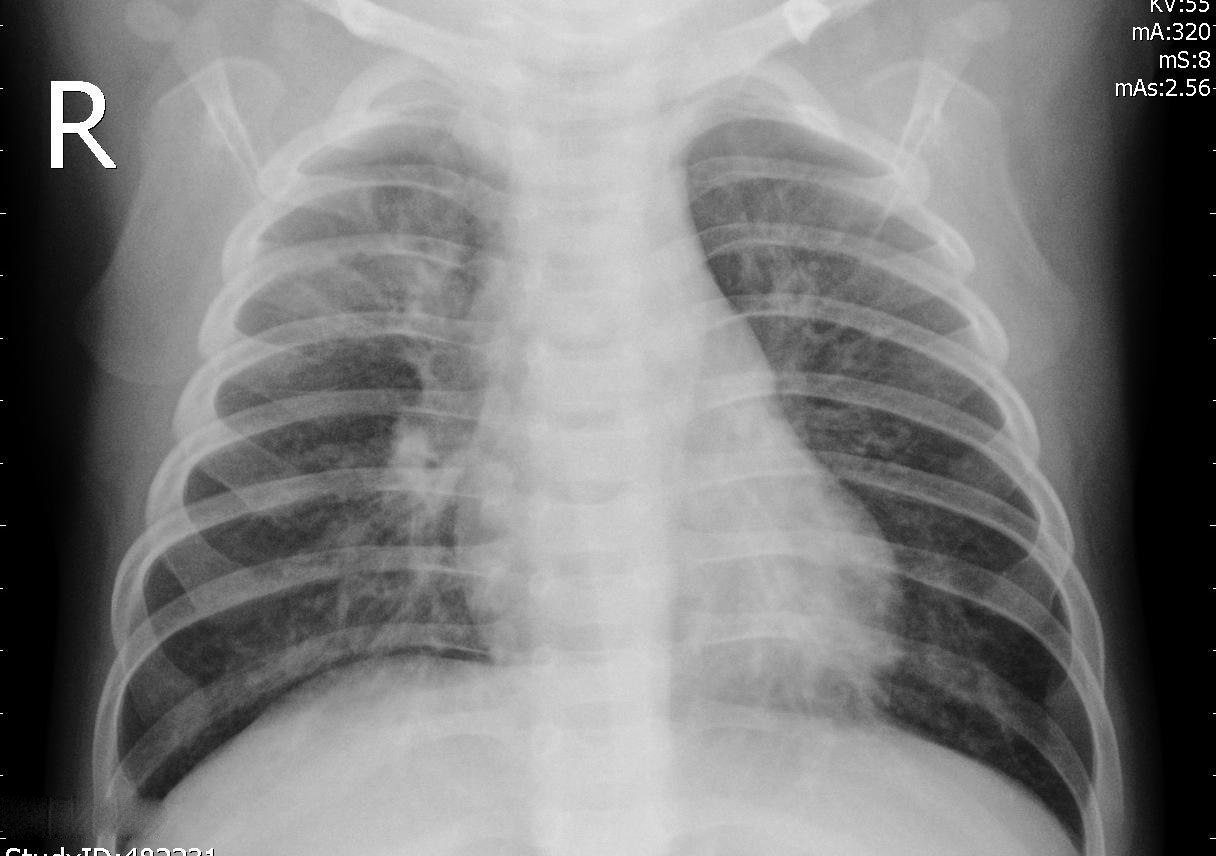
Diagnosis: PNEUMONIA